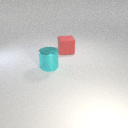
large cyan metal cylinder to the left of large red rubber cube